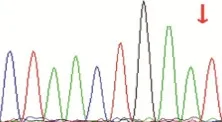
Her younger brother's
DCAF17 harbored a homozygous mutation c.1111delA, p.
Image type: chart (chart)